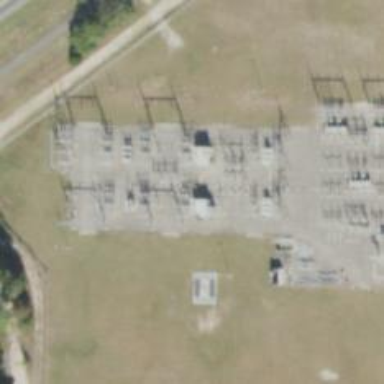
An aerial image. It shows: Switch used for power control.